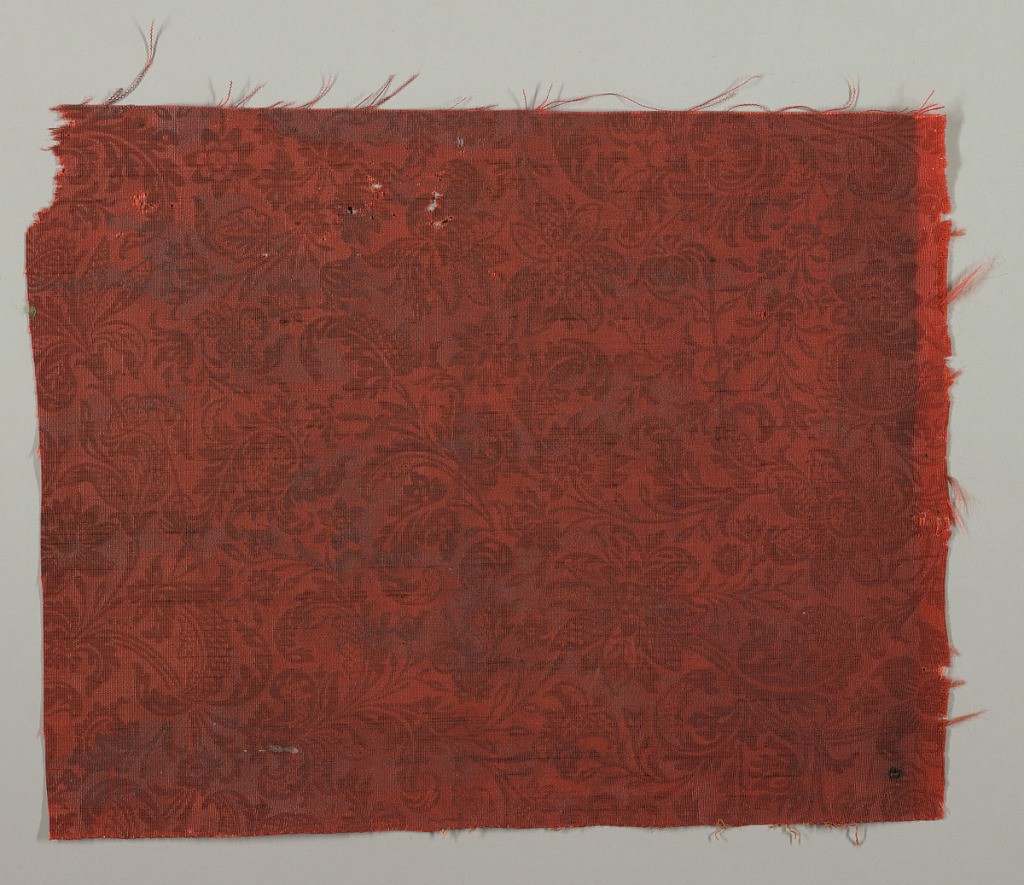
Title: Textile
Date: late 17th–early 18th century
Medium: wool Technique: stamped
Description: Stamped wool